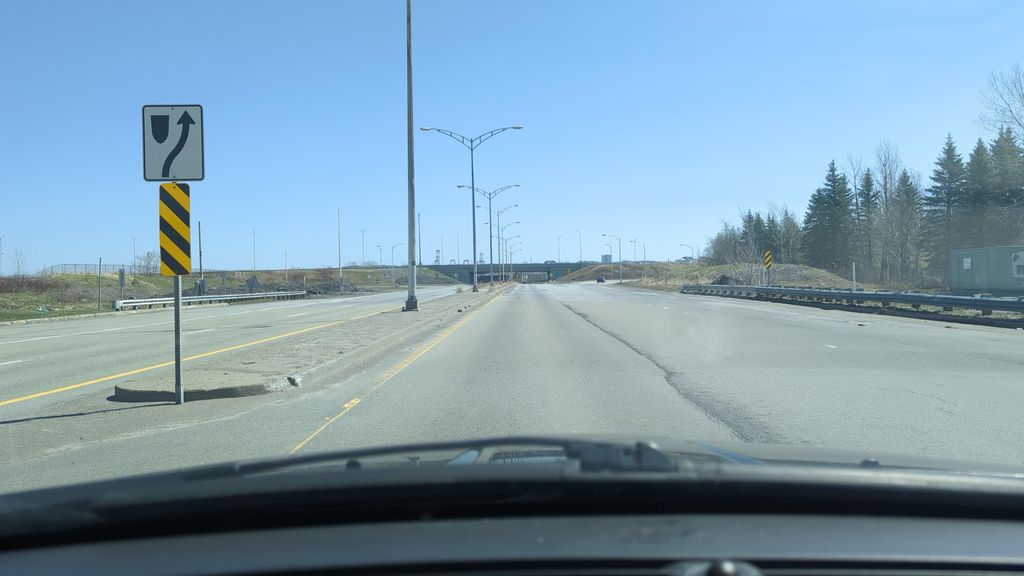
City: quebec_city